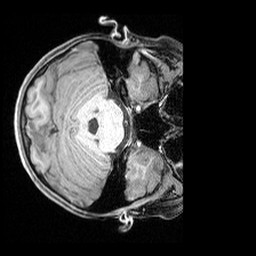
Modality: T1w
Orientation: axial
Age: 8
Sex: male
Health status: ill
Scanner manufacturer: siemens
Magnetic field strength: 3 T
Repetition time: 1.6 s
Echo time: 0.00179 s